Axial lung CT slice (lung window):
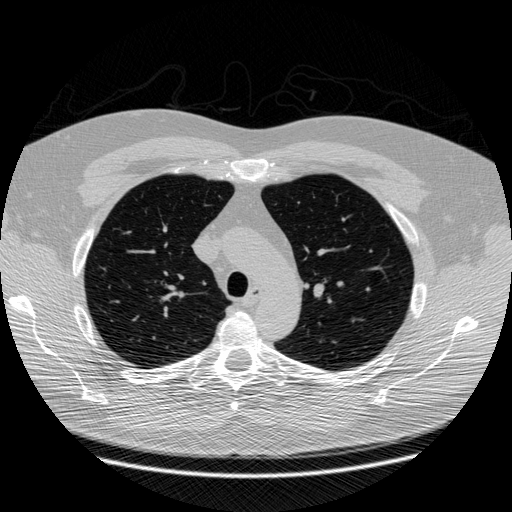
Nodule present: no